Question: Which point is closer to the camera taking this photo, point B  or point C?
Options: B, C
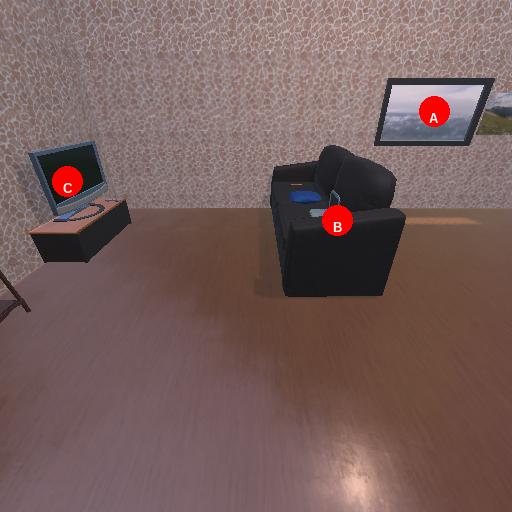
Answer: B